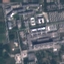
Land use / land cover: Industrial